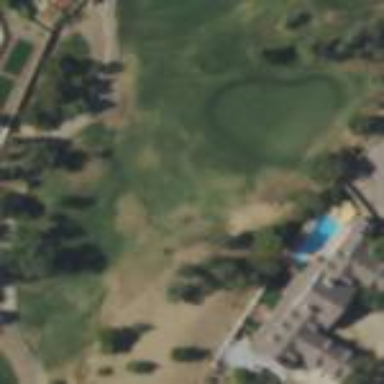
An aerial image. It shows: Area with grass used as rough in golf course.